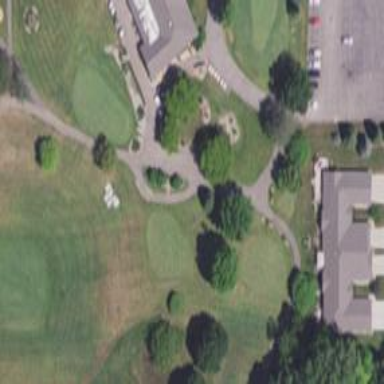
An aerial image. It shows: Path used for both walking and golf.